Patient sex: M
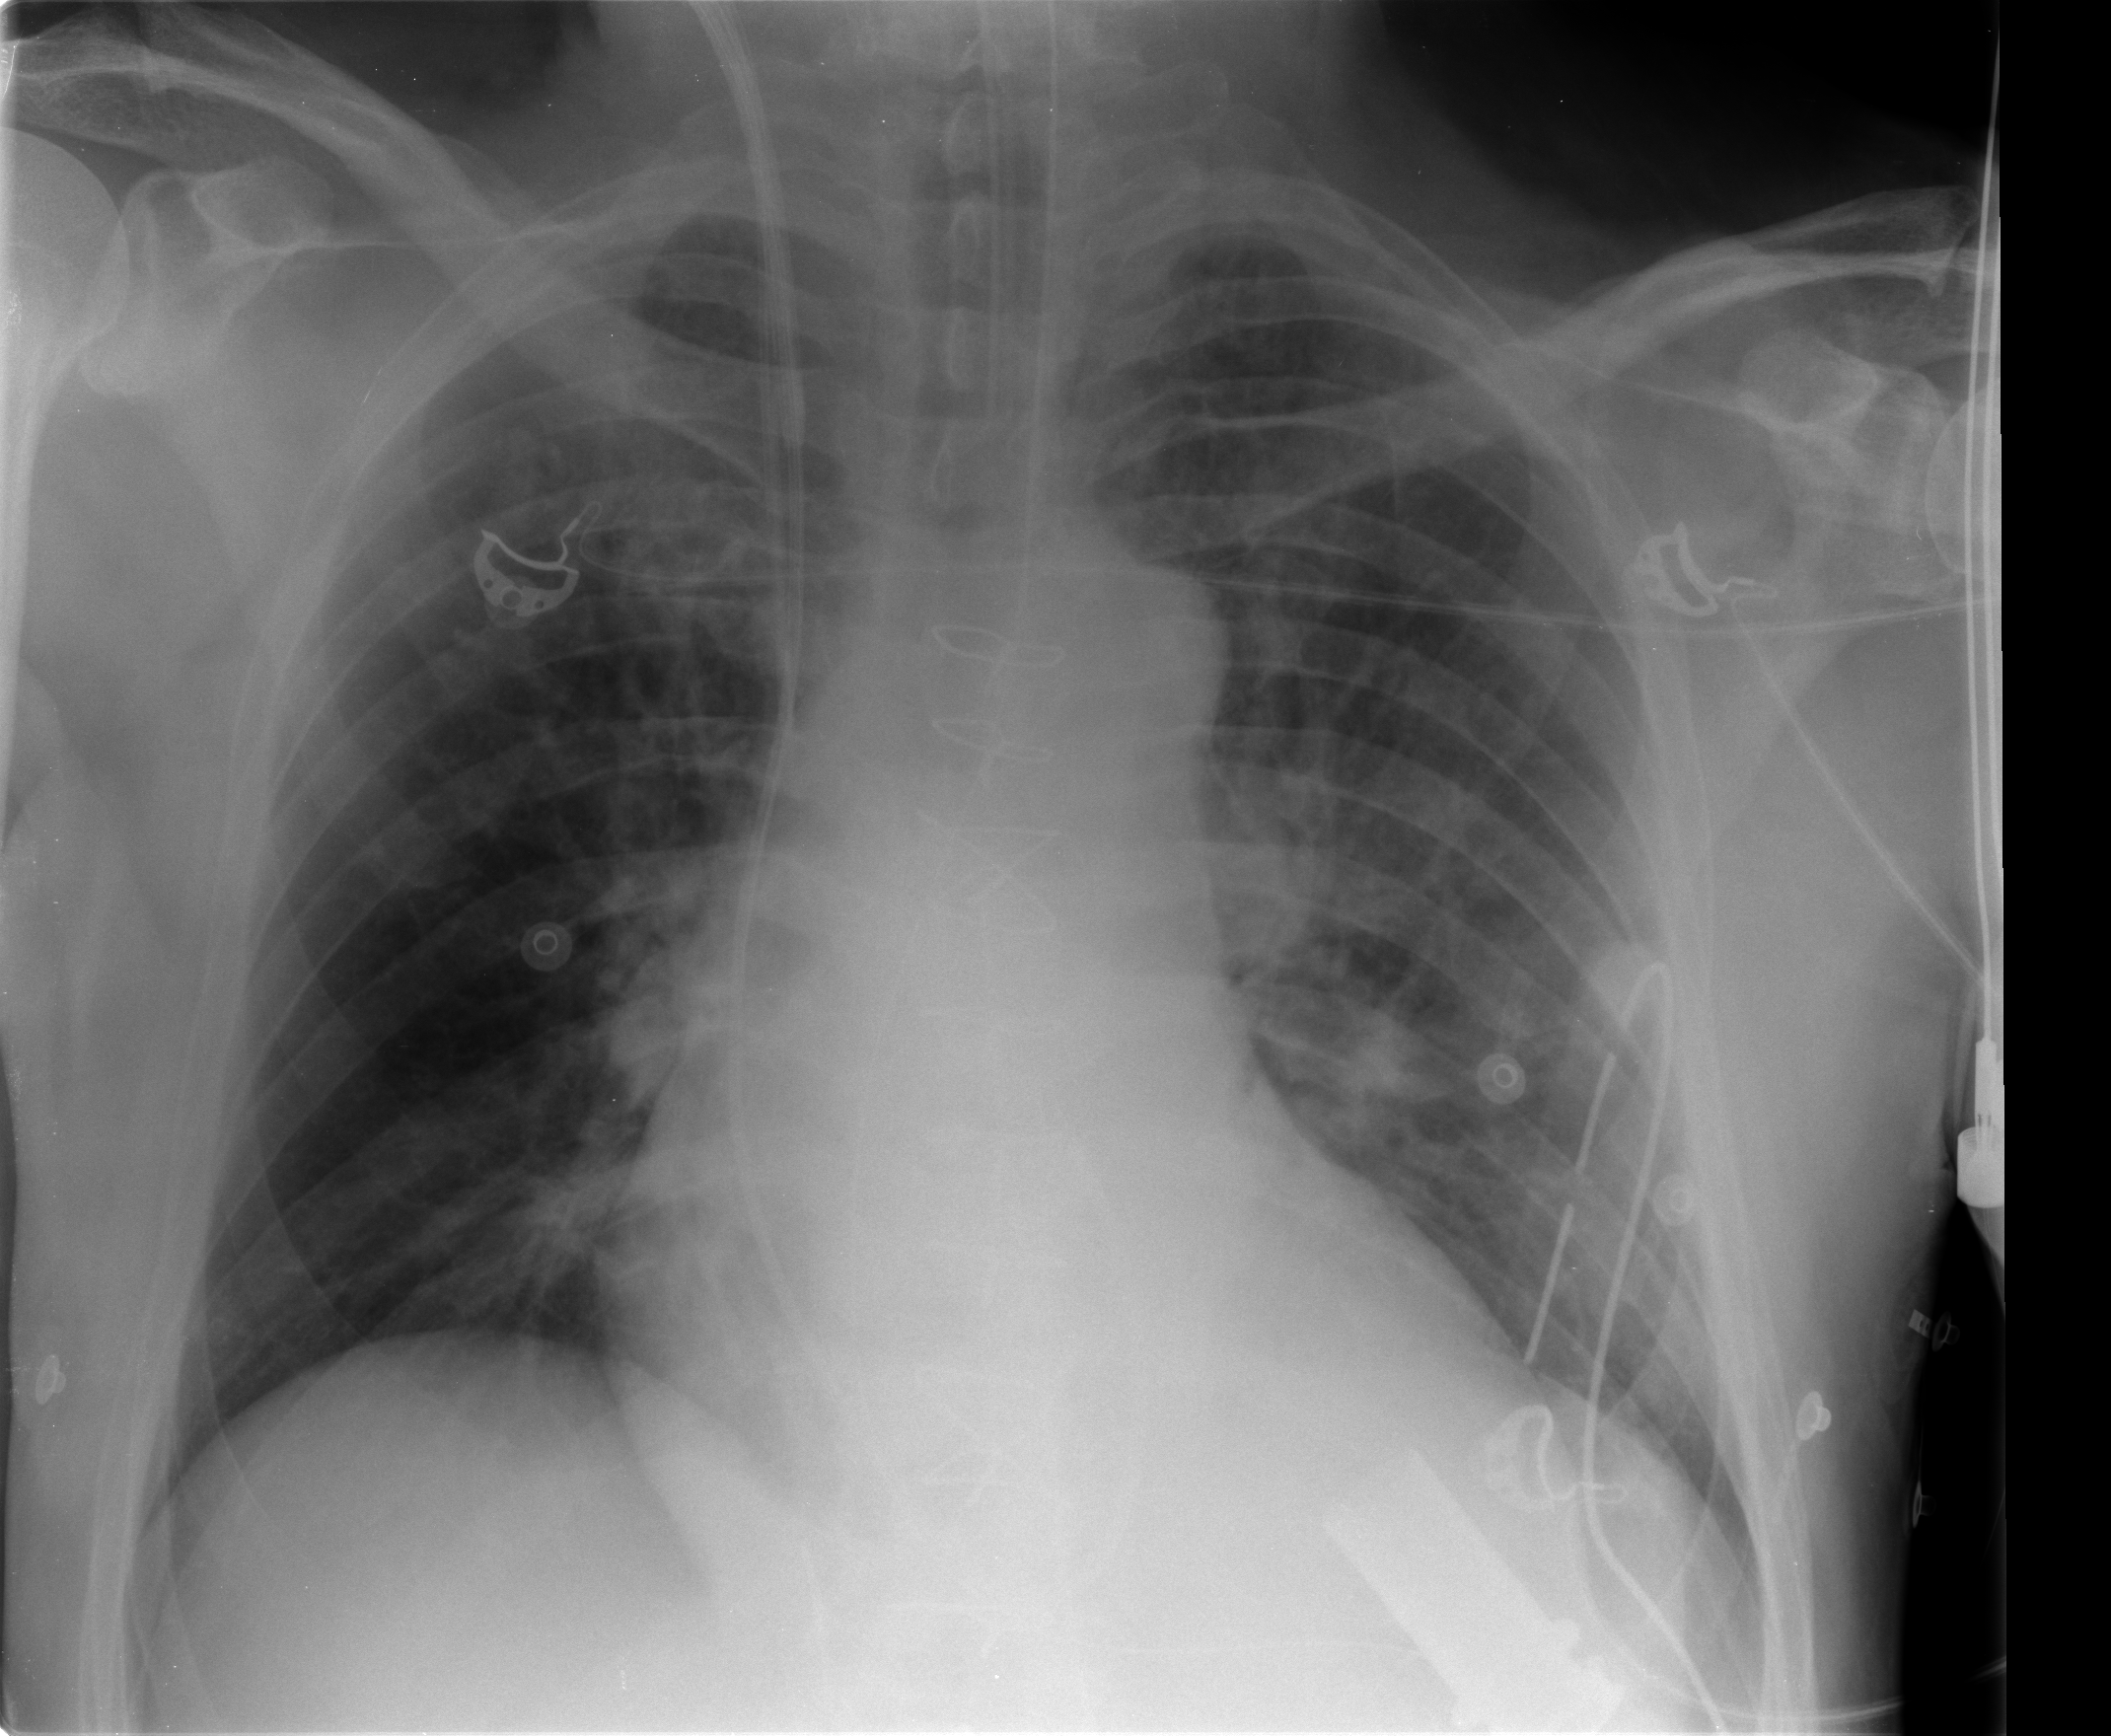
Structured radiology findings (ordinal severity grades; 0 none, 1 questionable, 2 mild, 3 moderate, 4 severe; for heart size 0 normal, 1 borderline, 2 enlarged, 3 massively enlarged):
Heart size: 1
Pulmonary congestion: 1
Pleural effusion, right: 0
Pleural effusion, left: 0
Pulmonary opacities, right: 0
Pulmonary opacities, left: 0
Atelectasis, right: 0
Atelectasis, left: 0